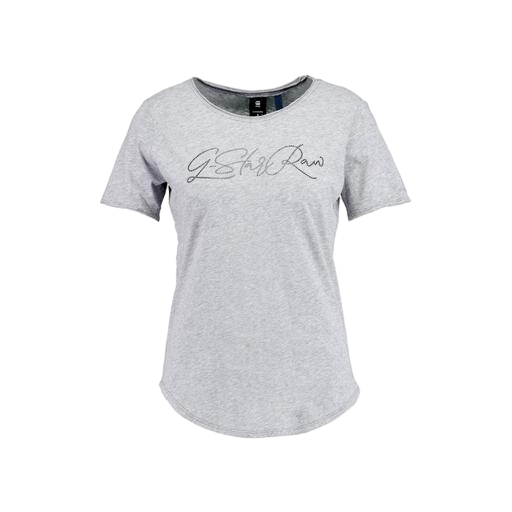
gray amber t-shirt grey, silver high-low t-shirt, gray women's t-shirt, white background